Question: Is a simple question about Eloquent , this eloquents returns correctly the user group by name
'''
$pujas = Bid::orderBy('created_at','desc')->take(10)->usuarios()->subasta()->groupBy('id_user')->get();
'''
I need to sum the value of the users import in the auction, the row is called 'importe', the result now with this eloquent is this :

I managed to get the sum of the id_subasta , how could I pass two variable with return response()->json ?
'''
$pujas = Puja::take(10)->usuarios()->subasta()->orderBy('created_at','desc')->get();
$result = DB::select('SELECT SUM(importe) FROM pujas WHERE id_subasta = 15');
if(\Request::ajax()) {
return response()->json($pujas);
}else{
$mensaje = "NO";
}
'''
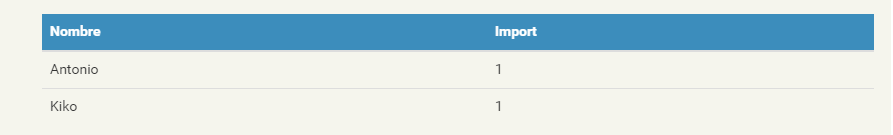
Answer: i think you must use the drilldown approach and use the sum function of the query builder.
'''
$pujas = Bid::take(10)->usuarios()->subasta()->groupBy('id_user')->orderBy('created_at','desc')->get();
'''
and for sum values you can create a service or loop over the users and sum the "imports" or add a new accessor in you model (in order to add a virtual attribute ) for getting the sum for one user.